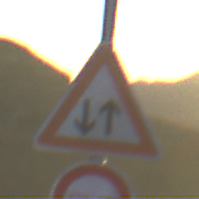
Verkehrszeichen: Gegenverkehr
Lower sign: Ueberholverbot
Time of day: SunriseSunset
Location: Outdoor (Nature)
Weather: Clear
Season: NotSpecified
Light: Natural